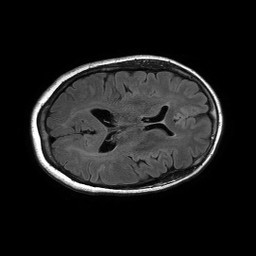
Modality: FLAIR
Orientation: axial
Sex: female
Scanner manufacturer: philips
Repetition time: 11 s
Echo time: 0.125 s